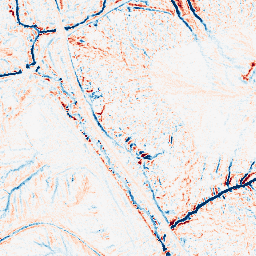
Category: edge_preserving
Decomposition family: median
Decomposition parameters: size: 7
Upsampling method: regularized
Upsampling parameters: scale: 2
lambda_reg: 0.001
Upsampling scale: 2